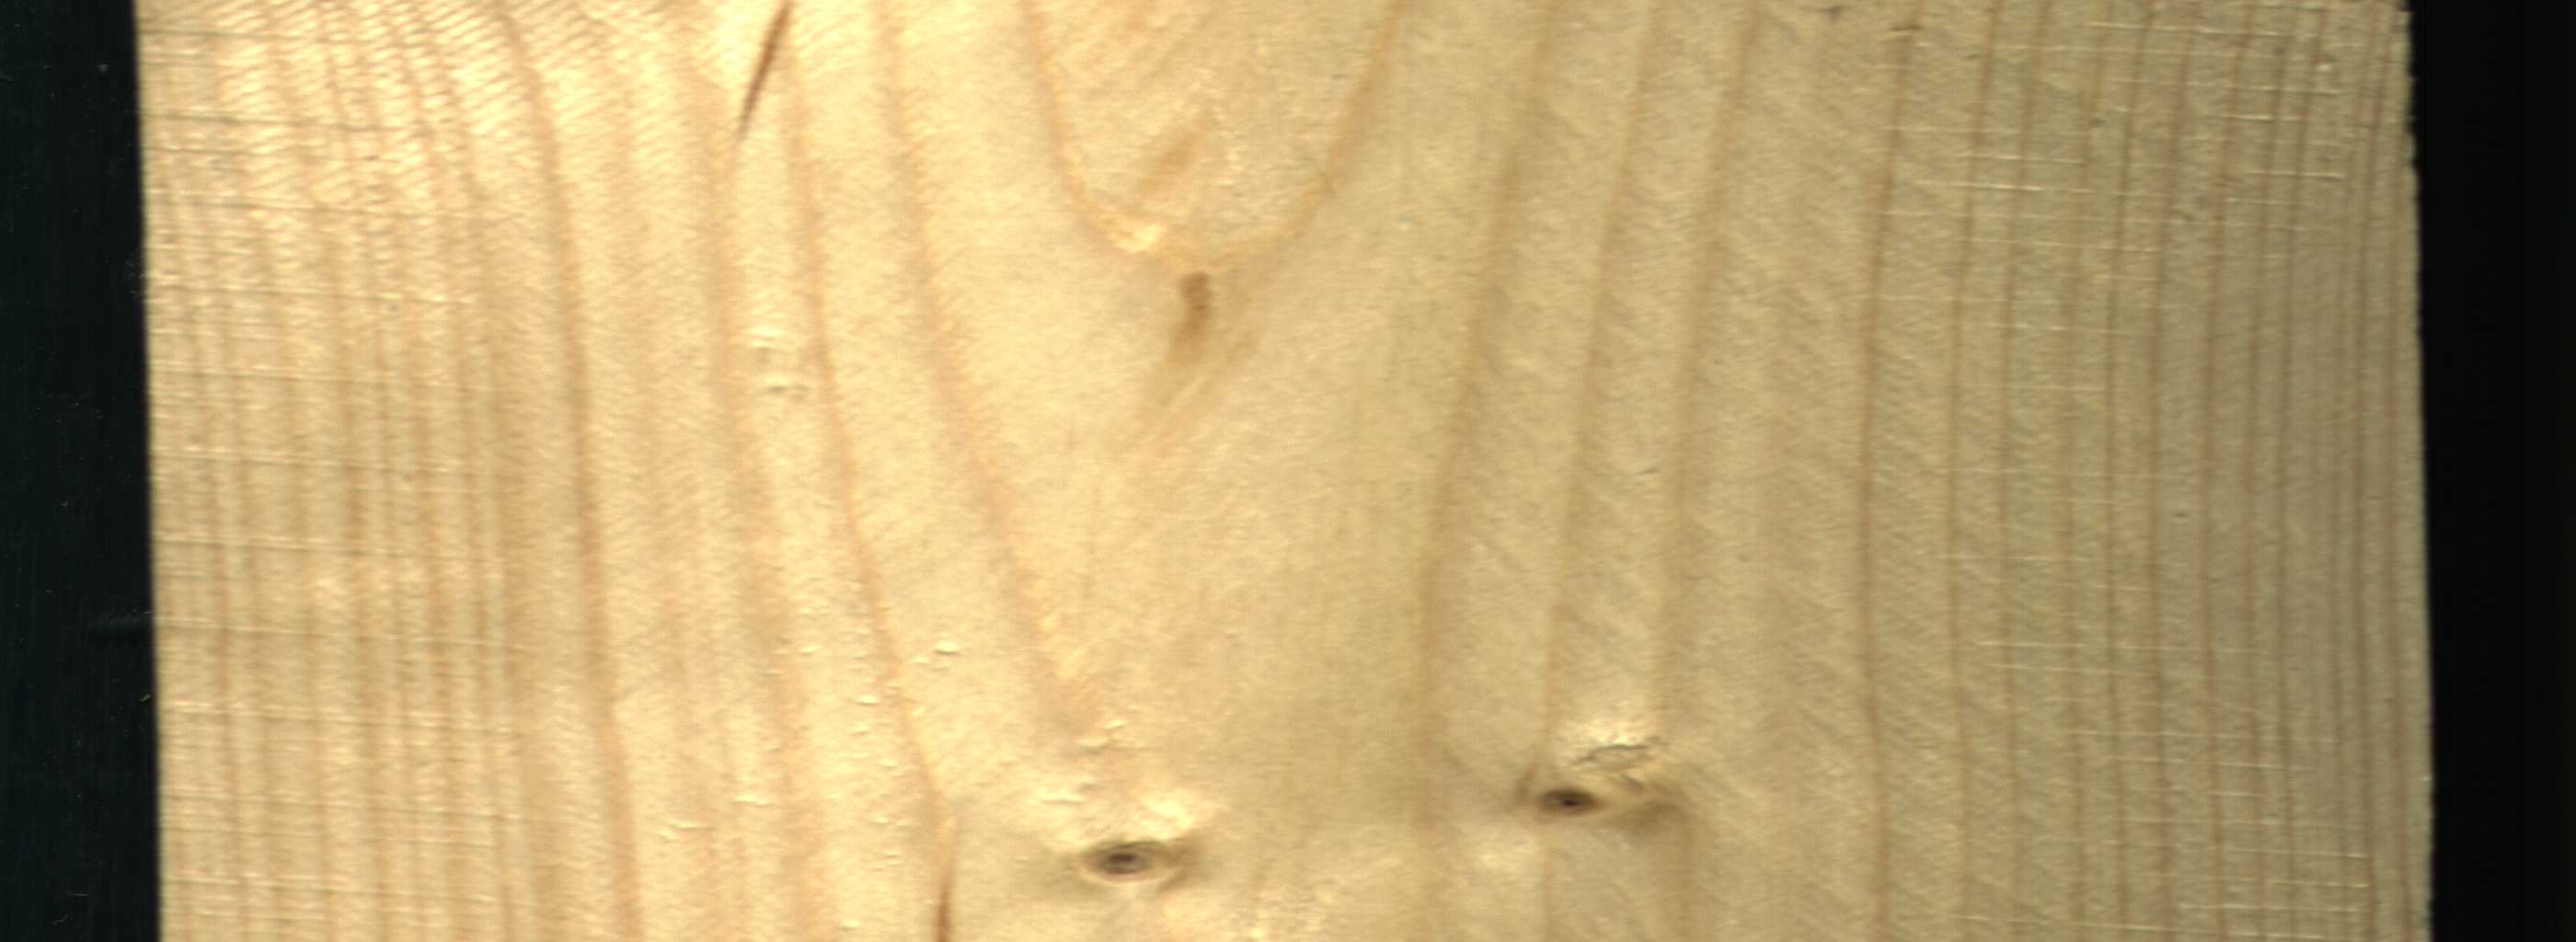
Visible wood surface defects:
resin
resin
Live_Knot
Live_Knot